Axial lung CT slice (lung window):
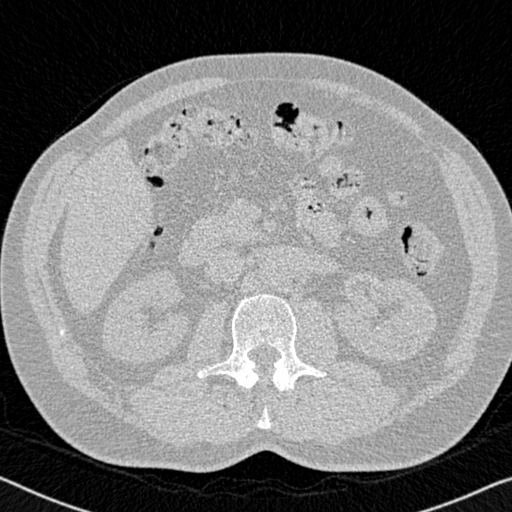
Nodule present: no